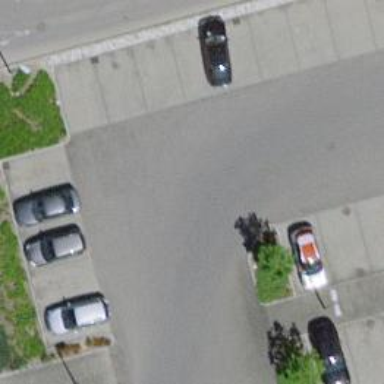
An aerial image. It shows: Asphalt parking aisle off service road.